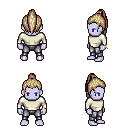
a pixel art fantasy rpg character, male body template, dark elf, purple skin, white long-sleeve shirt, metal pants, white blonde long topknot hairstyle, bracelets, four views (front, back, left, right), 2x2 character sprite sheet, small pixel art, hard edges, no anti-aliasing